Question:
I really need to get table of content from a pdf file.with Aspose.pdf.dll in C# asp.net
My questions are:
1. What page is it(for each item)?
2. What is the the text of each page for each item in table of content?
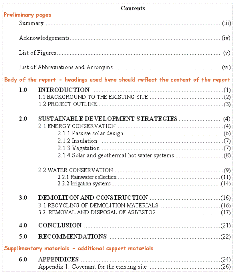
Answer: Aspose.Pdf.Generator namespace only supports the feature to create TOC while generating new PDF and Aspose.Pdf for .NET does not support the feature to manipulate TOC in existing PDF file. However for the sake of implementation, the requirement is added in issue tracking system as . Once the new feature becomes available, we would be able to get the information associated with each item in TOC.